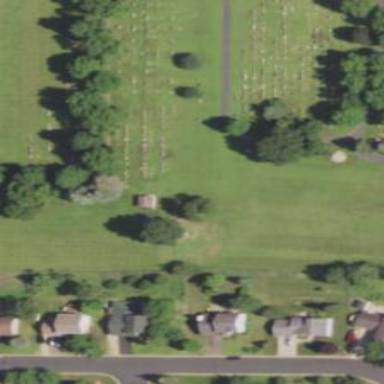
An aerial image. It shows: Cemetery.